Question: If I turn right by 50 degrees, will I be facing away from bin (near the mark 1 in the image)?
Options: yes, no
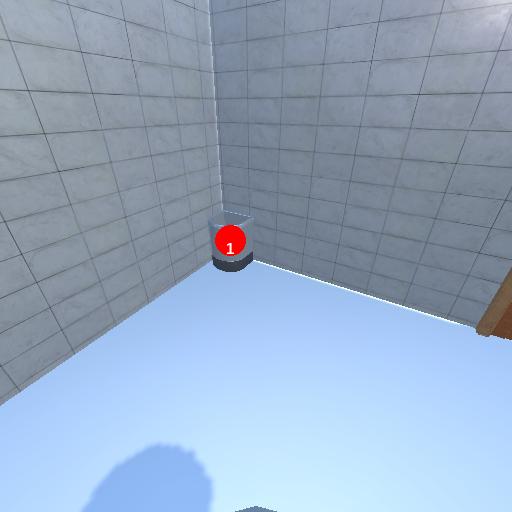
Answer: yes